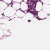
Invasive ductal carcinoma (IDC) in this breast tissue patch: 0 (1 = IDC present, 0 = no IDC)